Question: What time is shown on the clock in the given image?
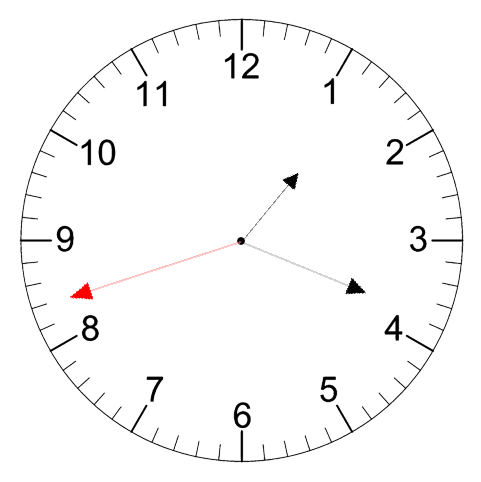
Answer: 01:18:42